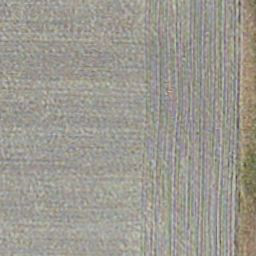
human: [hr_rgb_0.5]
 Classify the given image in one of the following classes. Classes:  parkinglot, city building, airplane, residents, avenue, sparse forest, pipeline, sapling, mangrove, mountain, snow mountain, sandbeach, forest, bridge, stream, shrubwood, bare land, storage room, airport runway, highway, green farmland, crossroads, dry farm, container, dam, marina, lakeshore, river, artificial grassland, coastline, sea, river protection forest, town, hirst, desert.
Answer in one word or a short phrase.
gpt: dry farm